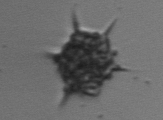
Label: Dictyocha